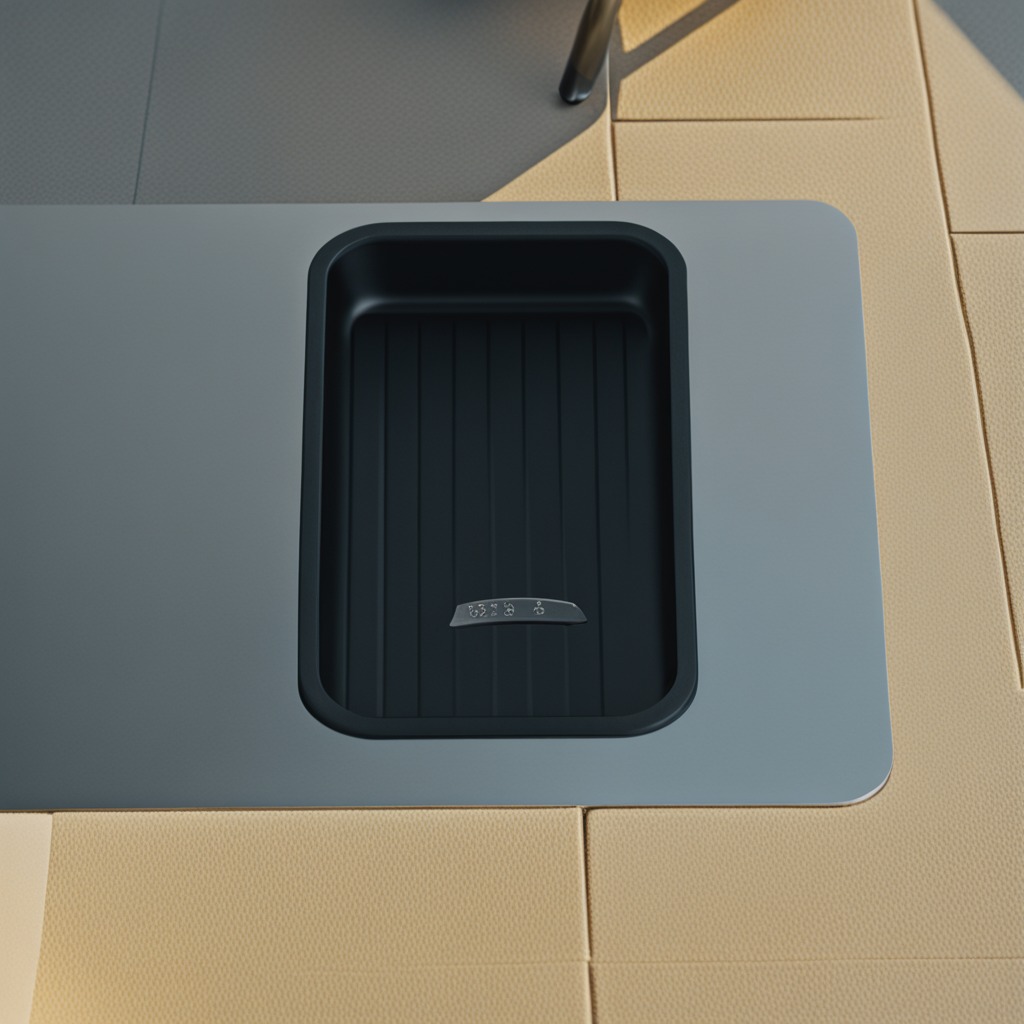
A utility knife lying on the textured surface.